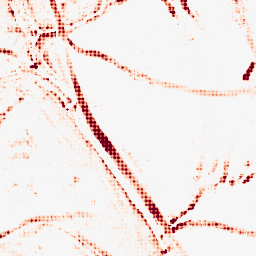
Category: morphological
Decomposition family: morphological_rect
Decomposition parameters: operation: opening
width: 10
height: 10
Upsampling method: sinc_blackman
Upsampling parameters: scale: 8
kernel_size: 8
Upsampling scale: 8